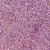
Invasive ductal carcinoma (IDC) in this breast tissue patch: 0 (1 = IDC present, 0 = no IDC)